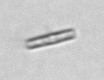
Label: pennate_Thalassionema